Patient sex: M
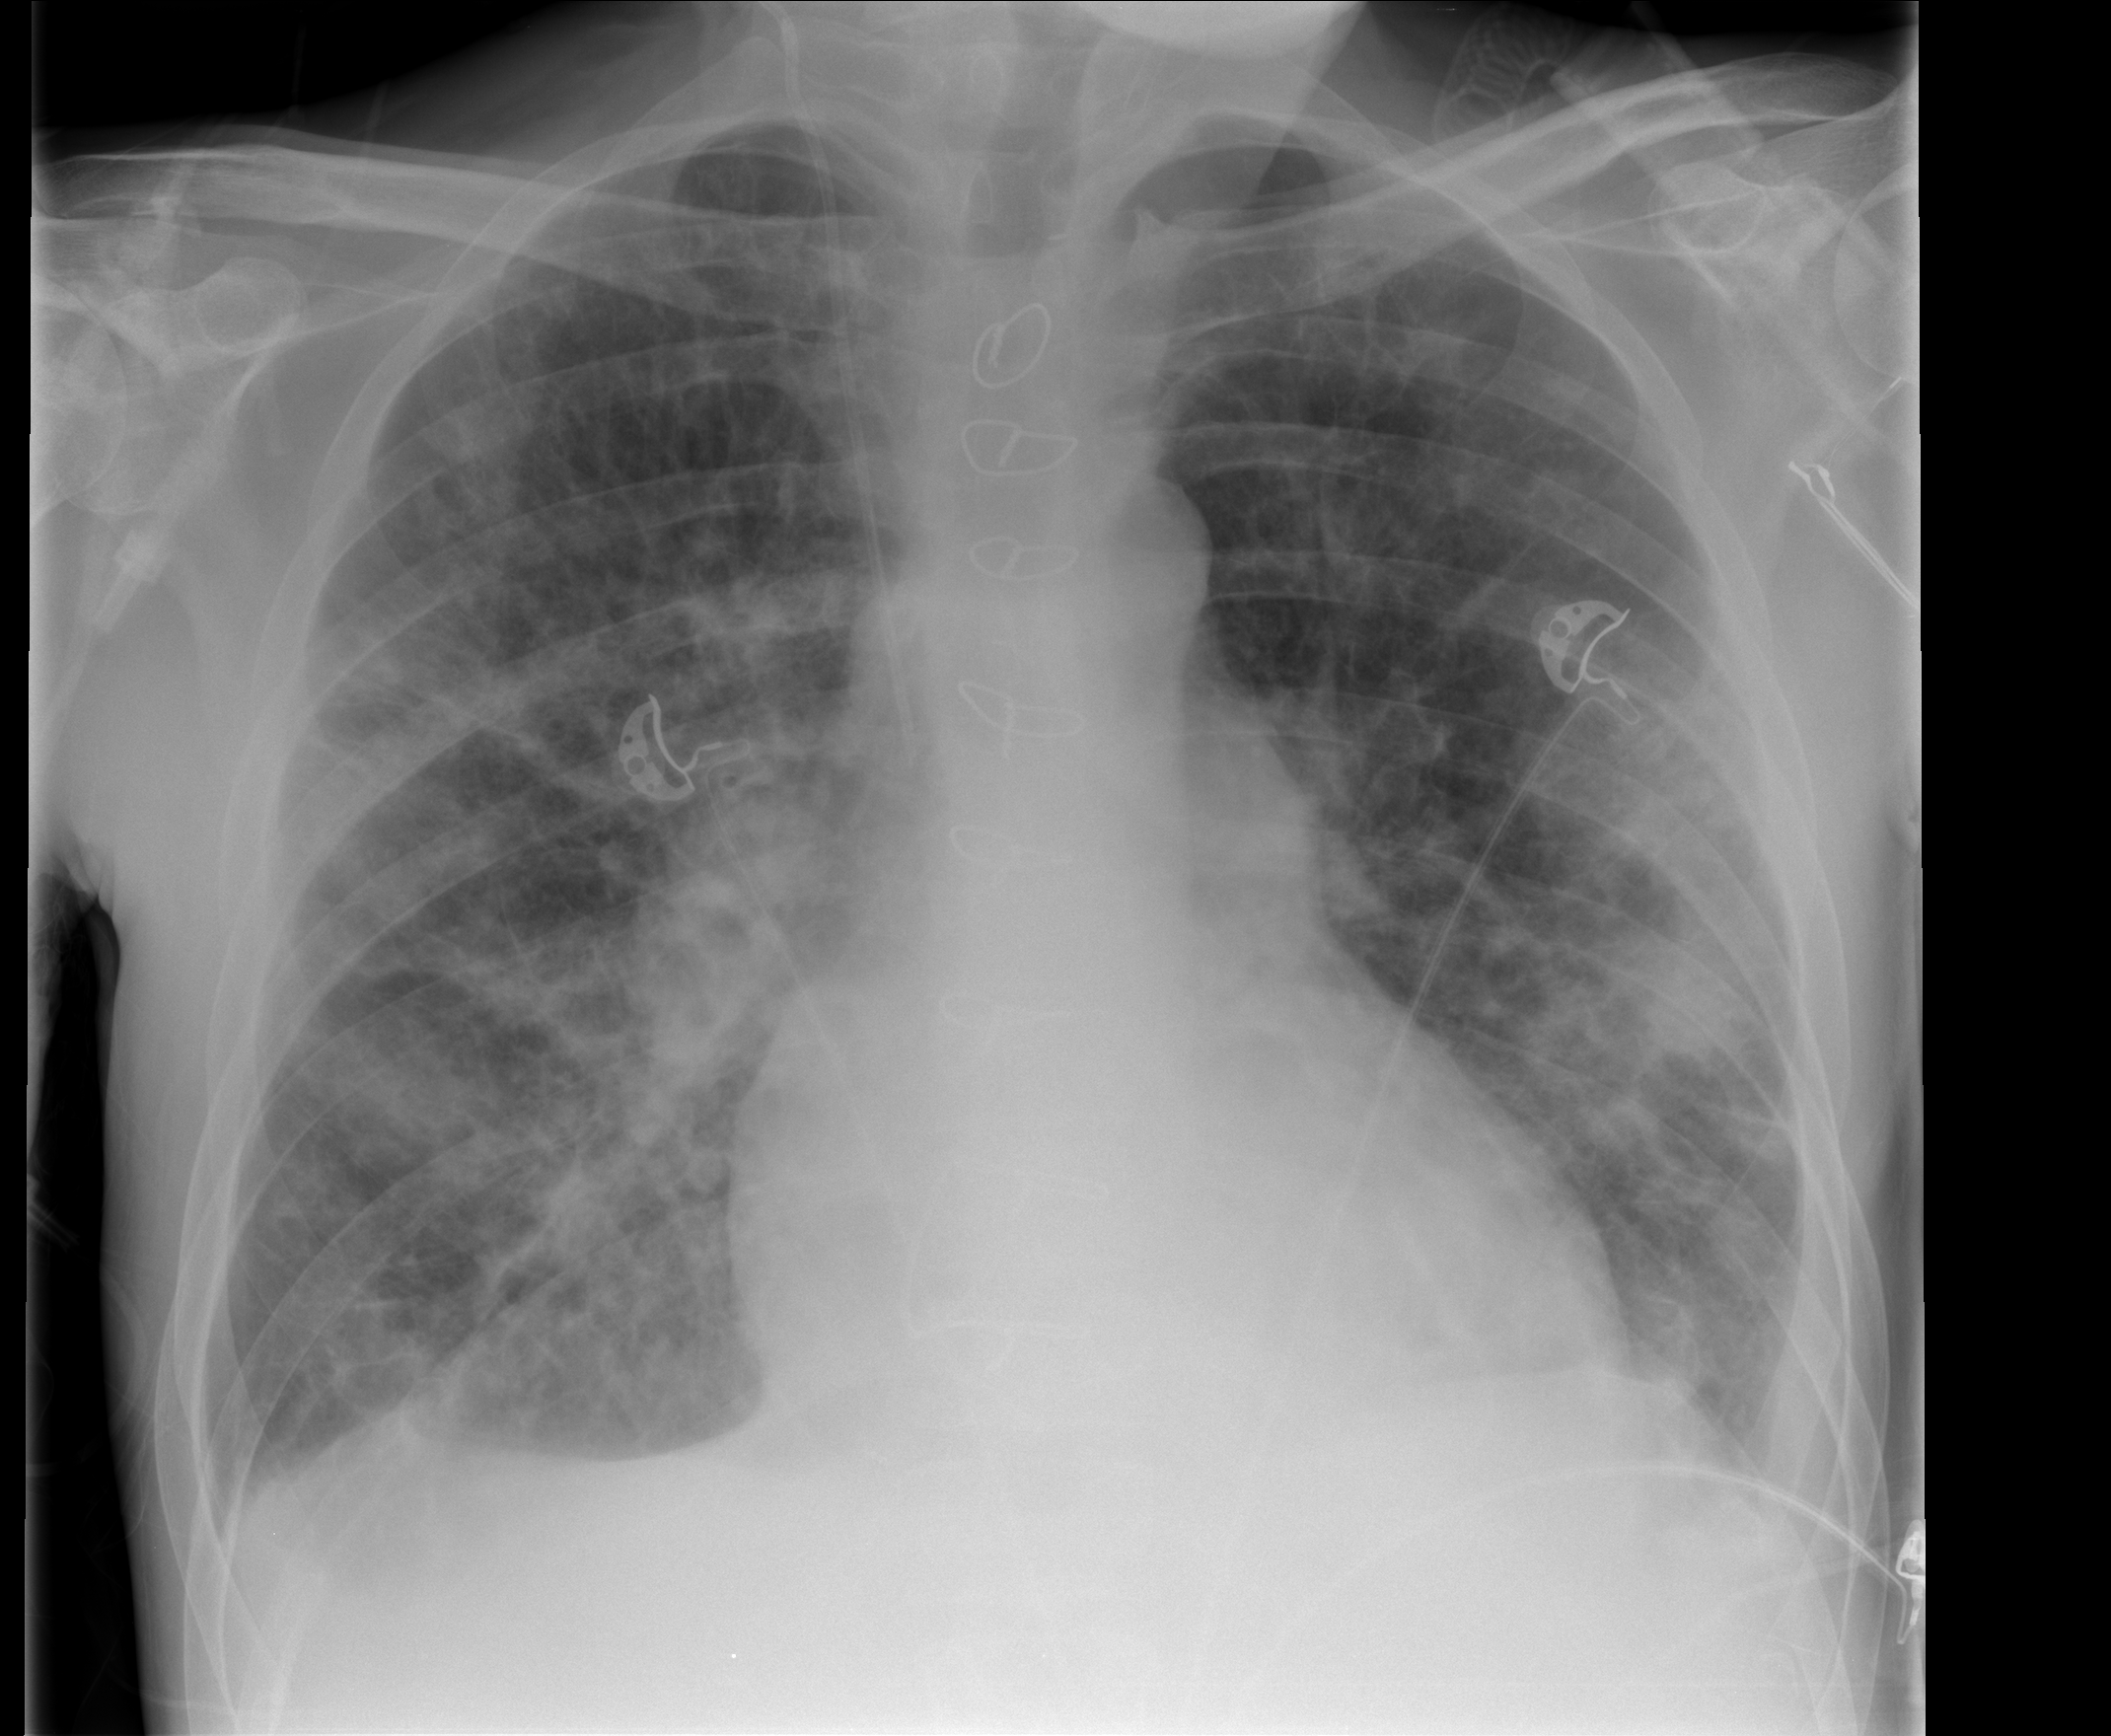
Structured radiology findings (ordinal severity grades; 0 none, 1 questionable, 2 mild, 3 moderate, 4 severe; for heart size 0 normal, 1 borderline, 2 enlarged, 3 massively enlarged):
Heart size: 0
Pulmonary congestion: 2
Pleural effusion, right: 0
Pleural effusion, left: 1
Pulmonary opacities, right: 2
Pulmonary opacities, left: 2
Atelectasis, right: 2
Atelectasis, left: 2